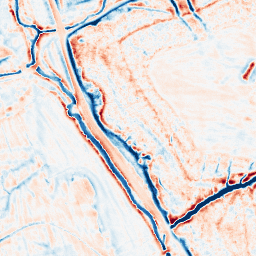
Category: edge_preserving
Decomposition family: bilateral
Decomposition parameters: d: 15
sigma_color: 75
sigma_space: 50
Upsampling method: sinc_blackman
Upsampling parameters: scale: 2
kernel_size: 16
Upsampling scale: 2